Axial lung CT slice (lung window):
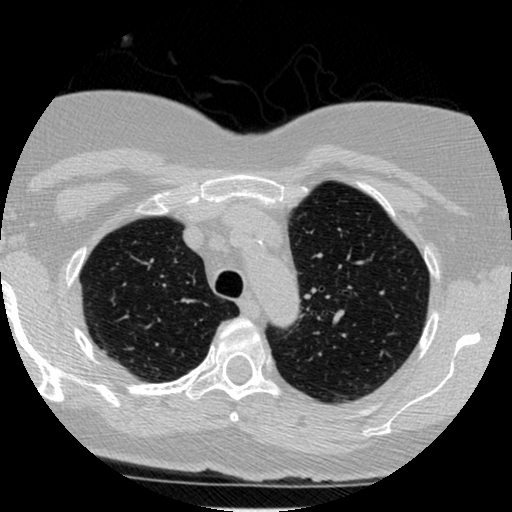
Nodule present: no